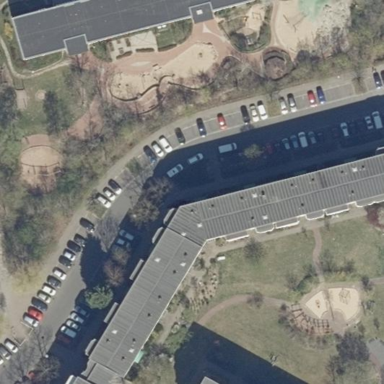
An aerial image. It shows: Building with apartments and flat roof.